Question: Hello I have tried the following <URL>.
It is working only if we select the text manually.
But my case is like, we have found the text using the text search.

Is it possible to find the selected text using selenium web driver??
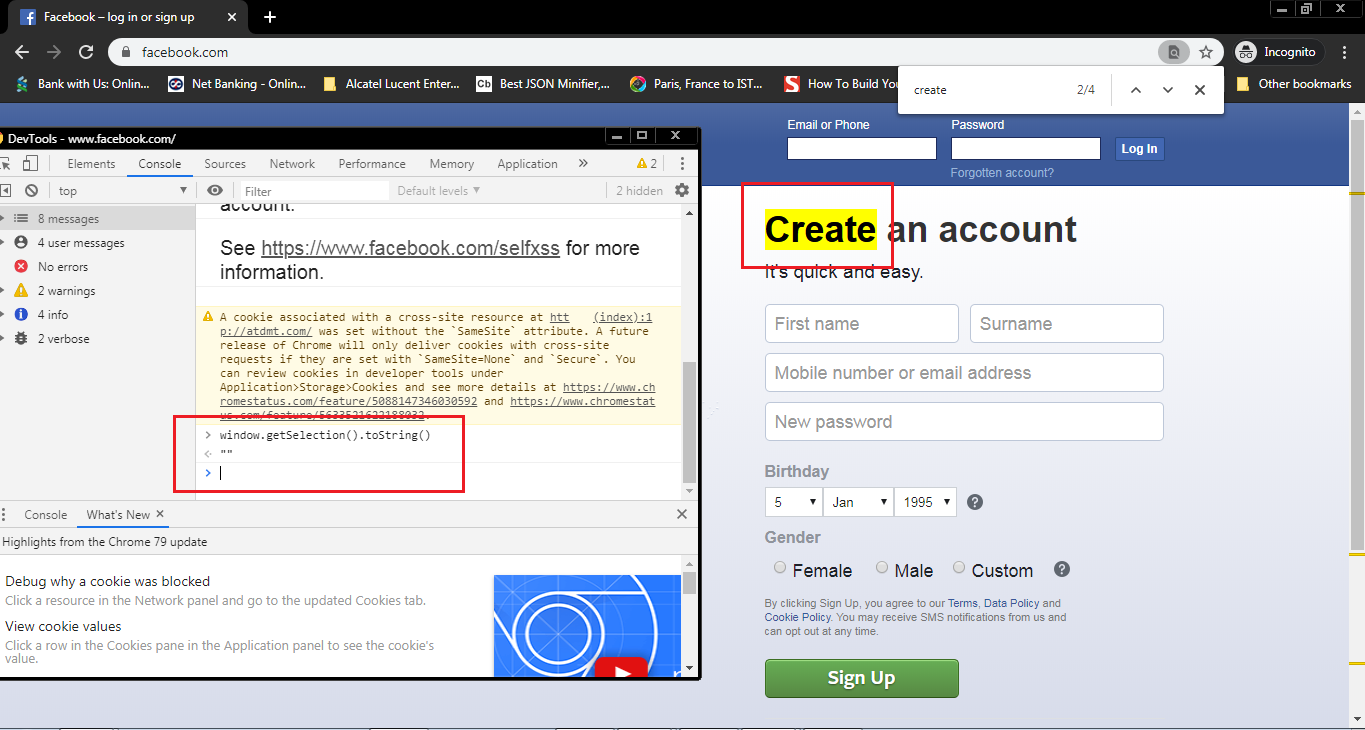
Answer: We can do this by using method available in WebElement.
Demo:
> WebElement branch = driver.findElement(By.xpath(".//h3[contains(text(),'locator')]"));String background = branch.getCssValue("background");Assert.assertEquals(background, "We know the actual bg color");